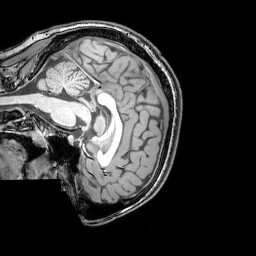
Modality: T1w
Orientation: sagittal
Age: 23
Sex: male
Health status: healthy
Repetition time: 0.081 s
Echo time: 0.037 s